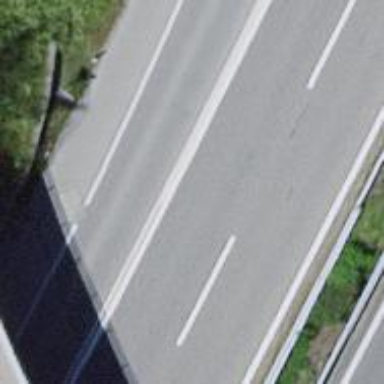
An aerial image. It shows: Road with "give way" sign.